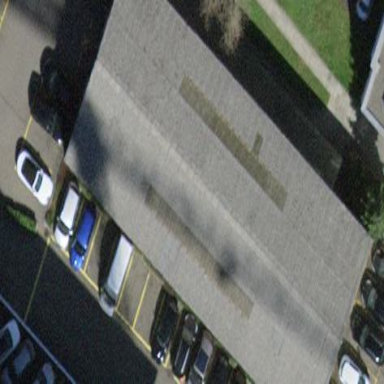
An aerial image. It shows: Commercial building.